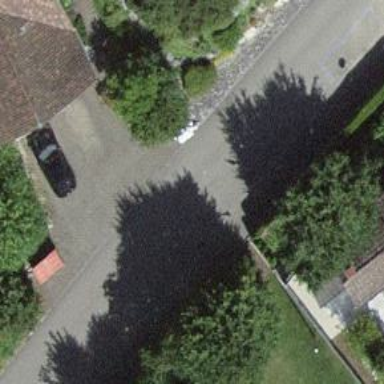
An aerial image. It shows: Residential road with sidewalk on the left side.